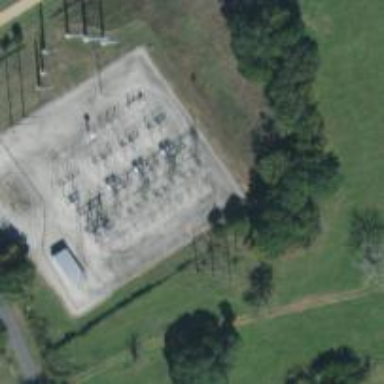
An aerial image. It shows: Power pole.